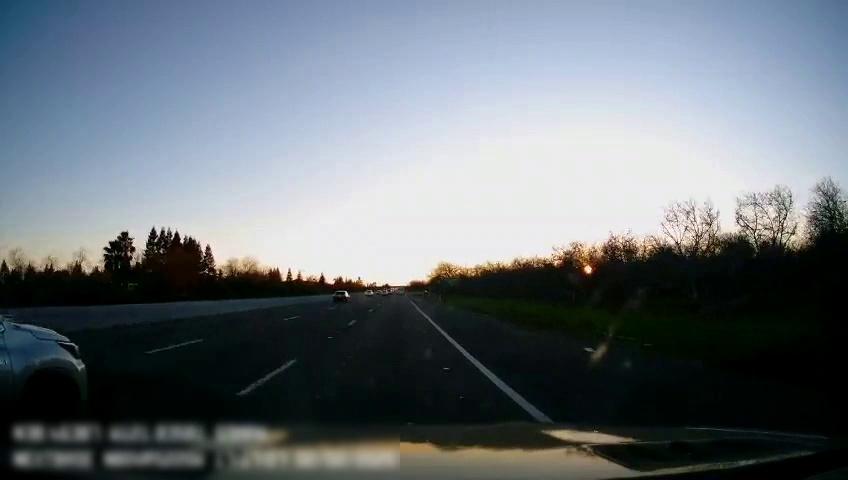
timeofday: Dusk/Dawn/Twilight
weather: Sunny
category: Drivable Space
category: Vehicles | Car
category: Vehicles | SUV
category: Lanes | Current Lane
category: Lanes | Current Lane
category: Lanes | Alternate Lane
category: Traffic | Signs